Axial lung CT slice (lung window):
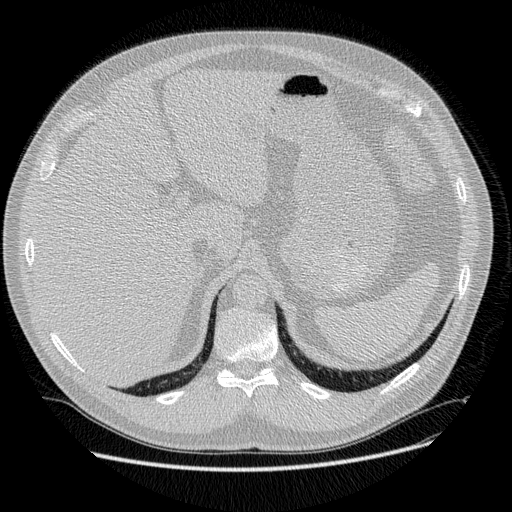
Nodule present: no